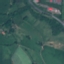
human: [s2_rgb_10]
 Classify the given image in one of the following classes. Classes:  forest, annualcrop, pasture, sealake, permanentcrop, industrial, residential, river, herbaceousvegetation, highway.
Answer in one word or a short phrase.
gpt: Pasture